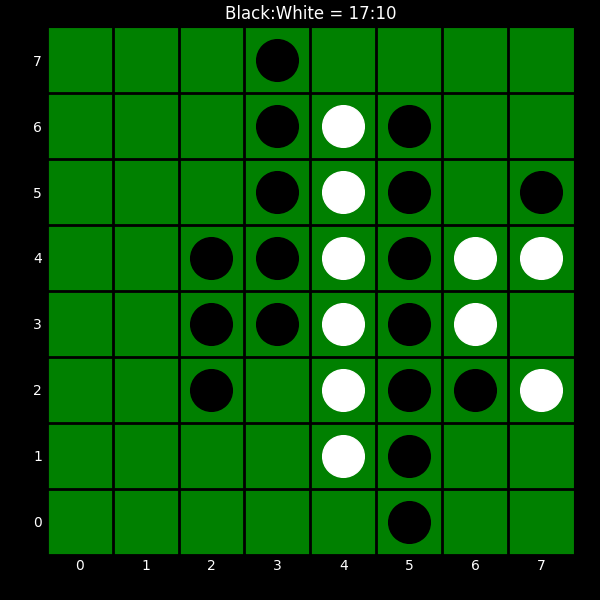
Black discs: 17
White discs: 10